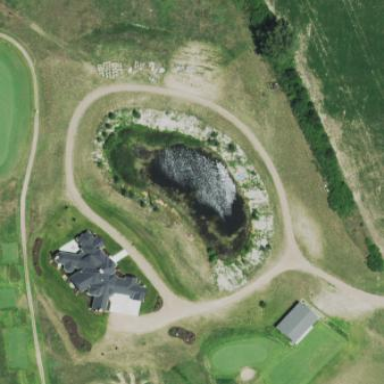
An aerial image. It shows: Pond on golf course designated as lateral water hazard.